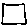
Label: square